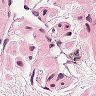
Metastatic tissue present: no